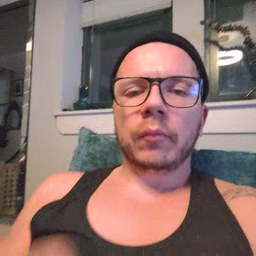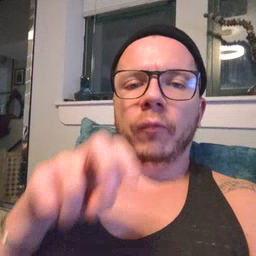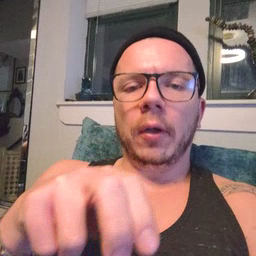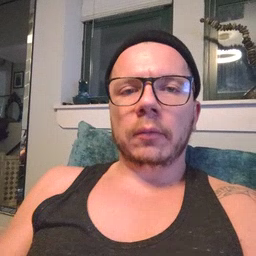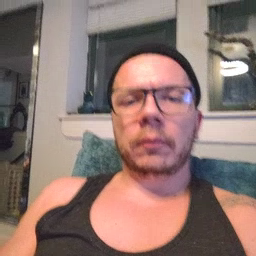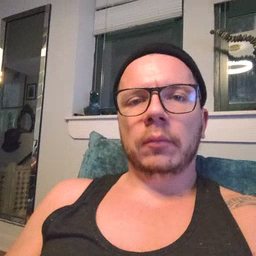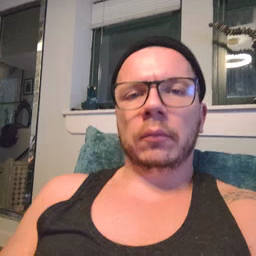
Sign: ride